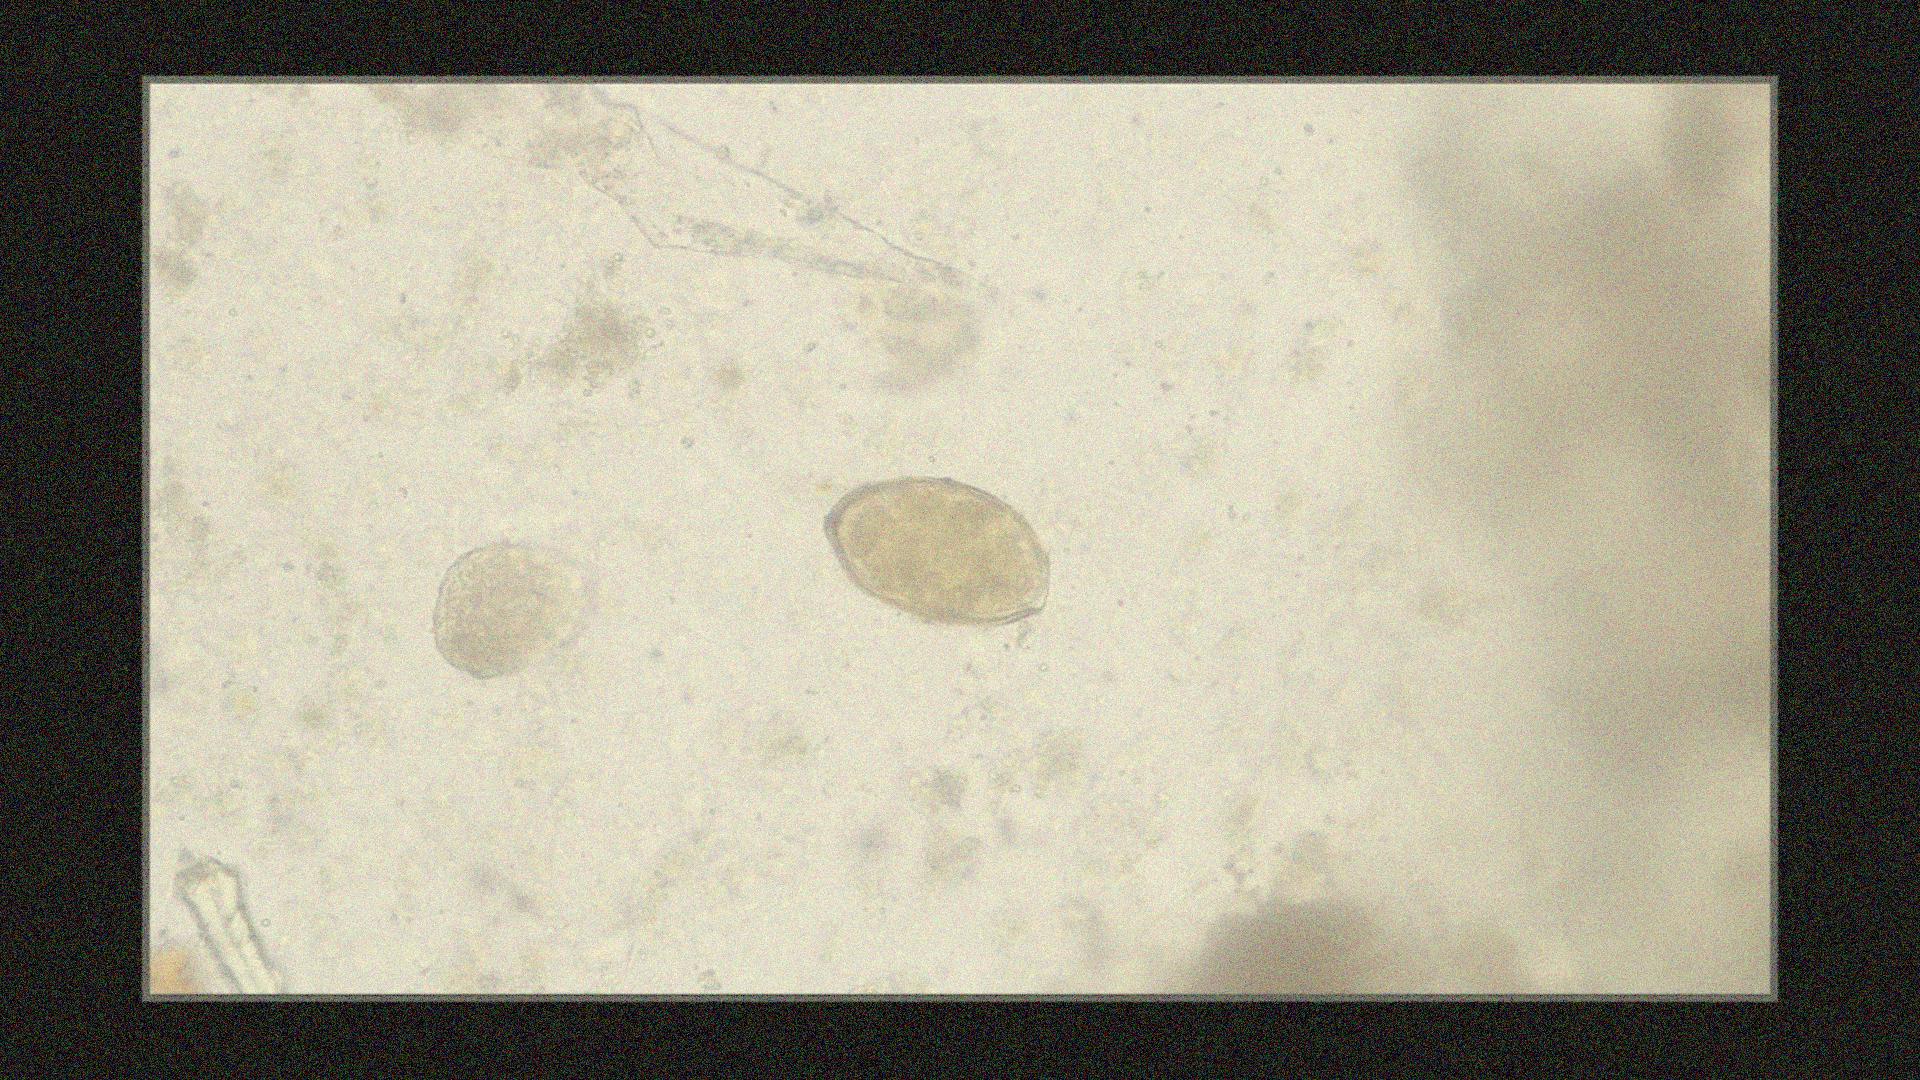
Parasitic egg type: Paragonimus spp